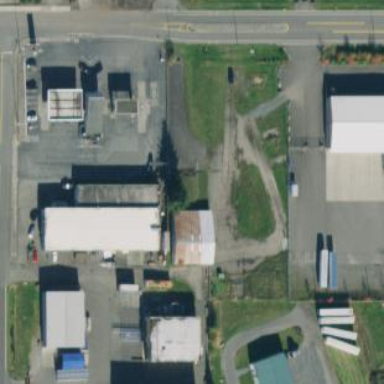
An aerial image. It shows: Retail establishment providing fuel services.